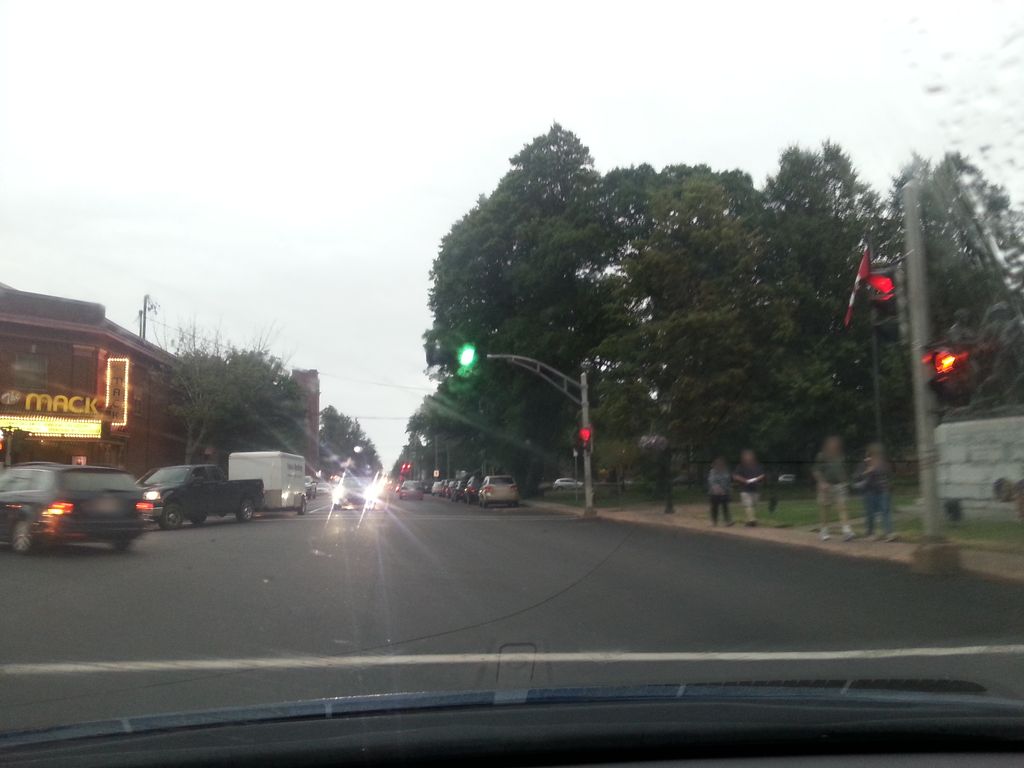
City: charlottetown